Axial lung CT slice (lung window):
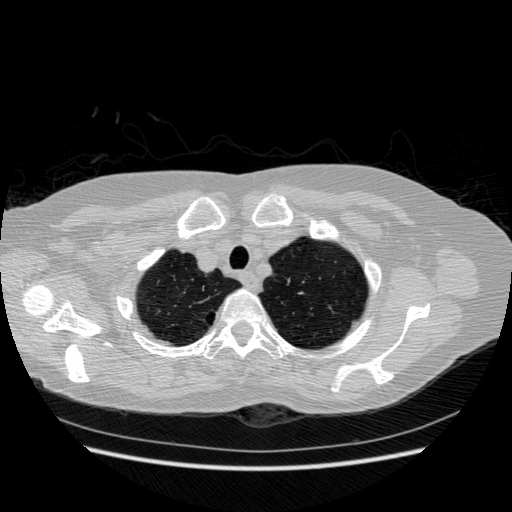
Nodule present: no